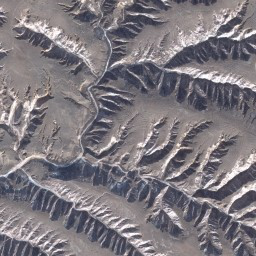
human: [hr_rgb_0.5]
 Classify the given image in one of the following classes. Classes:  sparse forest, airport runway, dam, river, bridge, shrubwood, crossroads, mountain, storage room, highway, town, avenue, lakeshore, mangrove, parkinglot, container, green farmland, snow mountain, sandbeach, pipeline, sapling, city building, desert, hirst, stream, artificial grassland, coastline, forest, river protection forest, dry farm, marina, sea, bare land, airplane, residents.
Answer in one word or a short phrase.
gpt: mountain